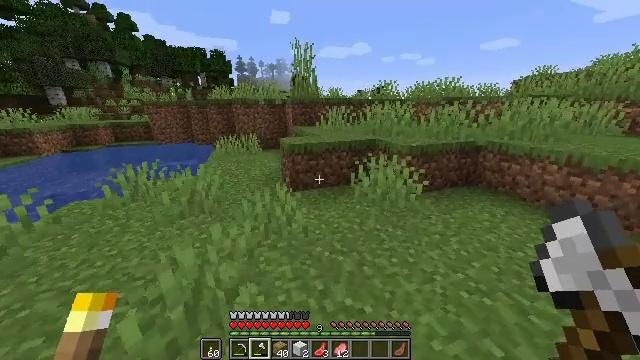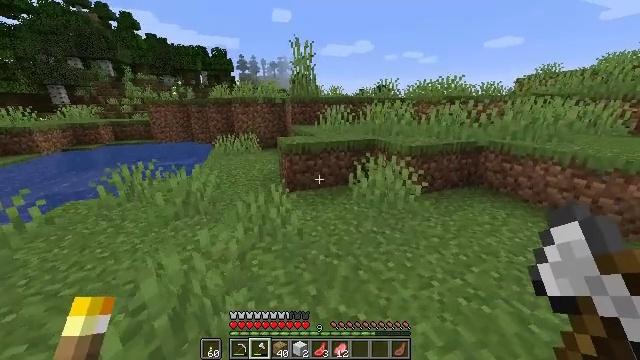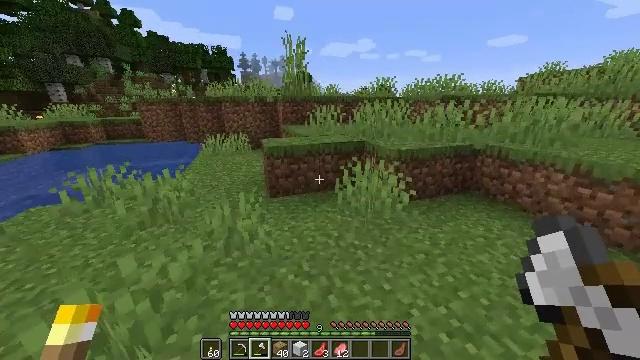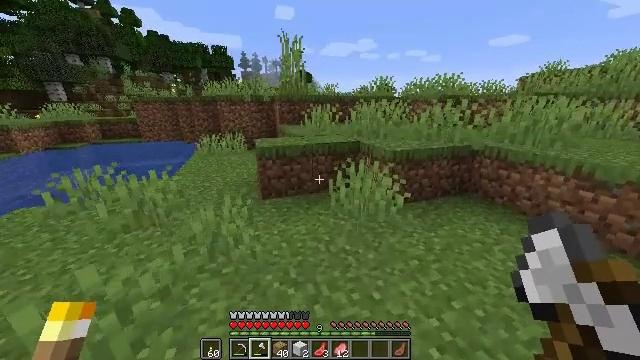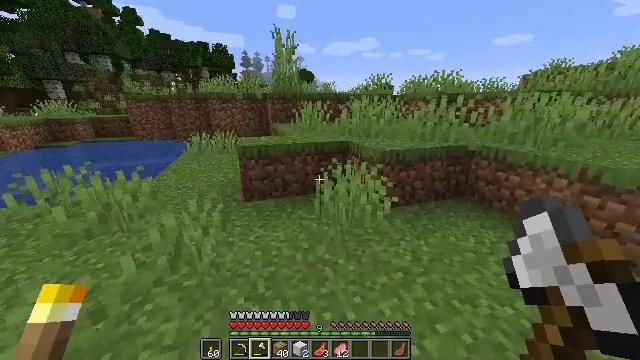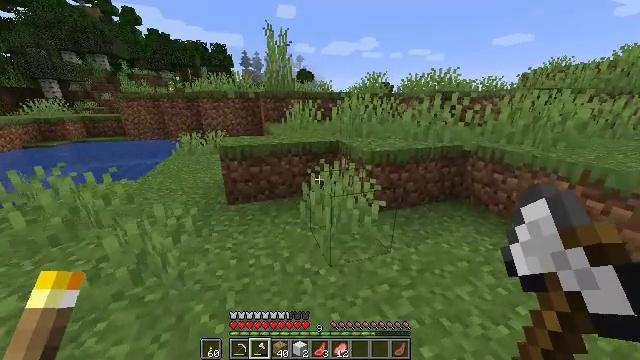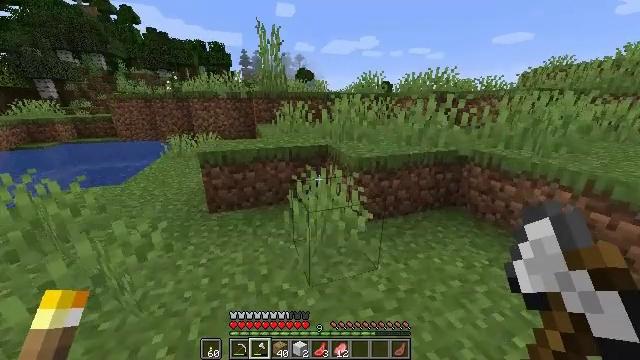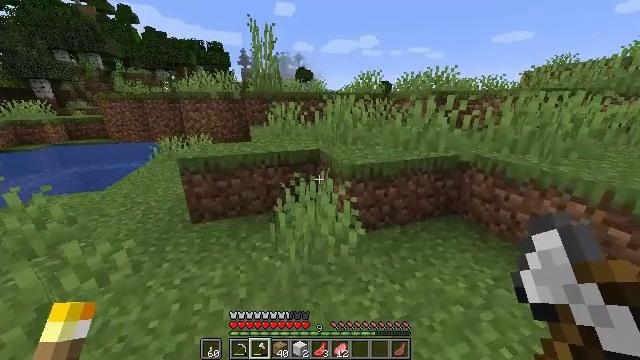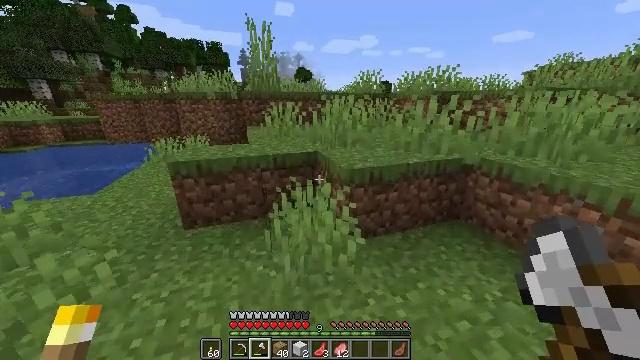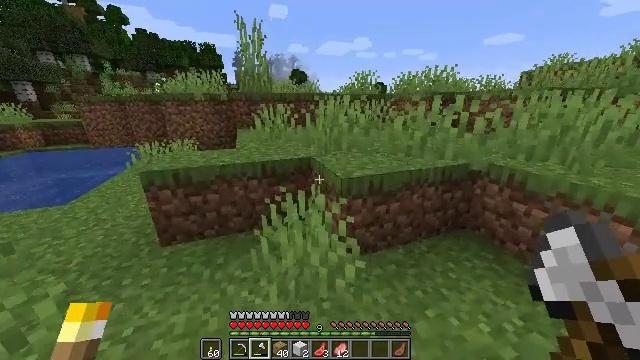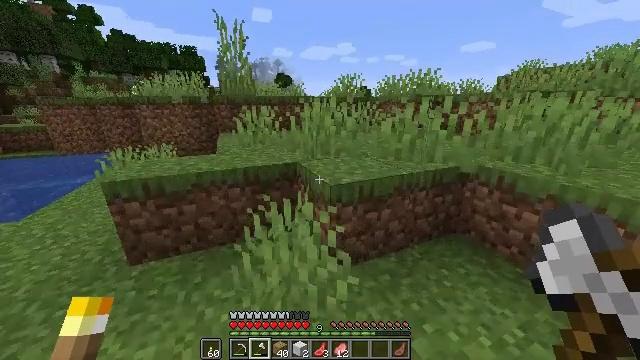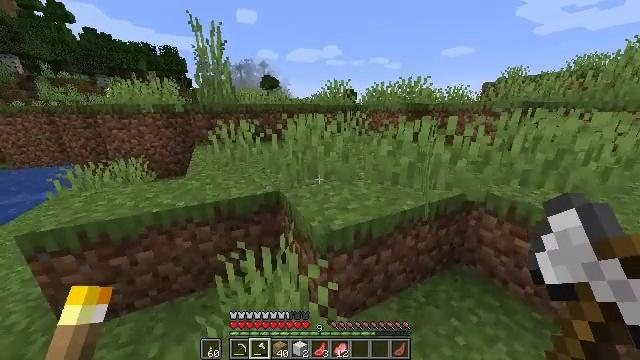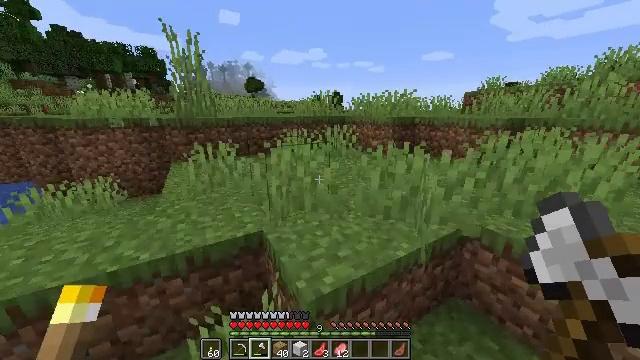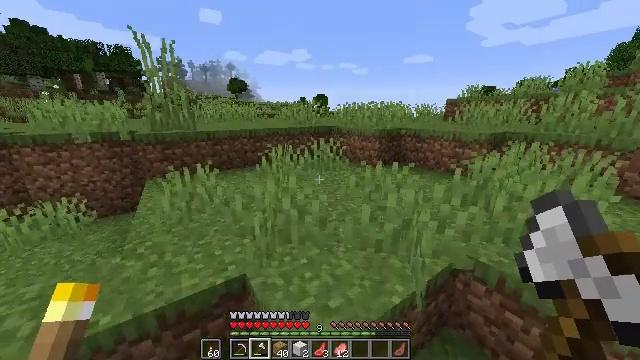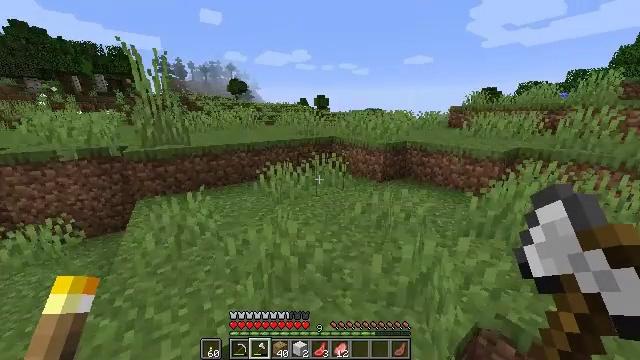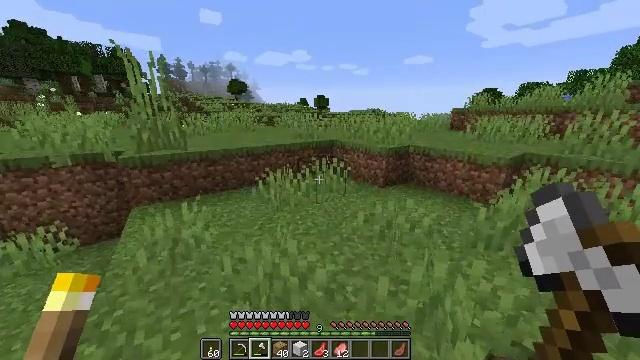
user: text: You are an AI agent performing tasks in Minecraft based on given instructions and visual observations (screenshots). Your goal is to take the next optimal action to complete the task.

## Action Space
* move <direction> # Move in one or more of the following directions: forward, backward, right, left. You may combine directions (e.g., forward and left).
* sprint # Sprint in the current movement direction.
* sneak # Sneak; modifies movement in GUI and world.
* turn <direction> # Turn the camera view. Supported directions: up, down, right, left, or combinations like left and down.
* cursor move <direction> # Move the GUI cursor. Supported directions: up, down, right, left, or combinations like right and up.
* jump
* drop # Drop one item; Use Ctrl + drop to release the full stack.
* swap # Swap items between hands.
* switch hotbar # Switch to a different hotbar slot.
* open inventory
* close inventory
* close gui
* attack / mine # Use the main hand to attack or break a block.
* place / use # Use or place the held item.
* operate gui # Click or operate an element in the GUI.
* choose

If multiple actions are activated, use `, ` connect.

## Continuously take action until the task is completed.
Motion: motion action
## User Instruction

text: Kill mobs.
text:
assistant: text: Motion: move forward and move right, sprint
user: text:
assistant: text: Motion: move forward and move right, sprint
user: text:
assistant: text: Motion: move forward and move right, sprint
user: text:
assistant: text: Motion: move forward and move right, sprint
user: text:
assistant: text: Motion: move forward and move right, sprint
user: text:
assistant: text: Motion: move forward and move right, sprint
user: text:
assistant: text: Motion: move forward, sprint
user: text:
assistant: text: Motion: move forward, sprint
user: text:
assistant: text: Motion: move forward, sprint, turn right
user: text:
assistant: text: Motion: move forward, sprint, turn right
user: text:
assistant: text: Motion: move forward, sprint, turn right, jump
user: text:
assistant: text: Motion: move forward, sprint, turn right, jump
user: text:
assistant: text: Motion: move forward, sprint, turn right, jump
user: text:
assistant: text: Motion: move forward, sprint, jump
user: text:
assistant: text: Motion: move forward, sprint
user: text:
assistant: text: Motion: move forward, sprint
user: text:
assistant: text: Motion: move forward, sprint
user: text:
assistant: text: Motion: move forward, sprint
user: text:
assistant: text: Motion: move forward, sprint
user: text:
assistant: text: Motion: move forward, sprint
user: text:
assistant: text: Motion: move forward, sprint, turn right
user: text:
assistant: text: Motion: move forward, sprint, turn right
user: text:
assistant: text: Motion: move forward, sprint, turn right
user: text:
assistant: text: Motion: move forward, sprint, turn right
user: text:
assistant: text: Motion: move forward, sprint, jump
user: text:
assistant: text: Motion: move forward, sprint, jump
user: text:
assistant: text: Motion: move forward, sprint, jump
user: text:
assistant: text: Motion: move forward, sprint, jump
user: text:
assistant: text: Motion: move forward, sprint, jump
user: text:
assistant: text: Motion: move forward, sprint, jump